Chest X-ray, AP view. Patient: 17 years old, sex M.
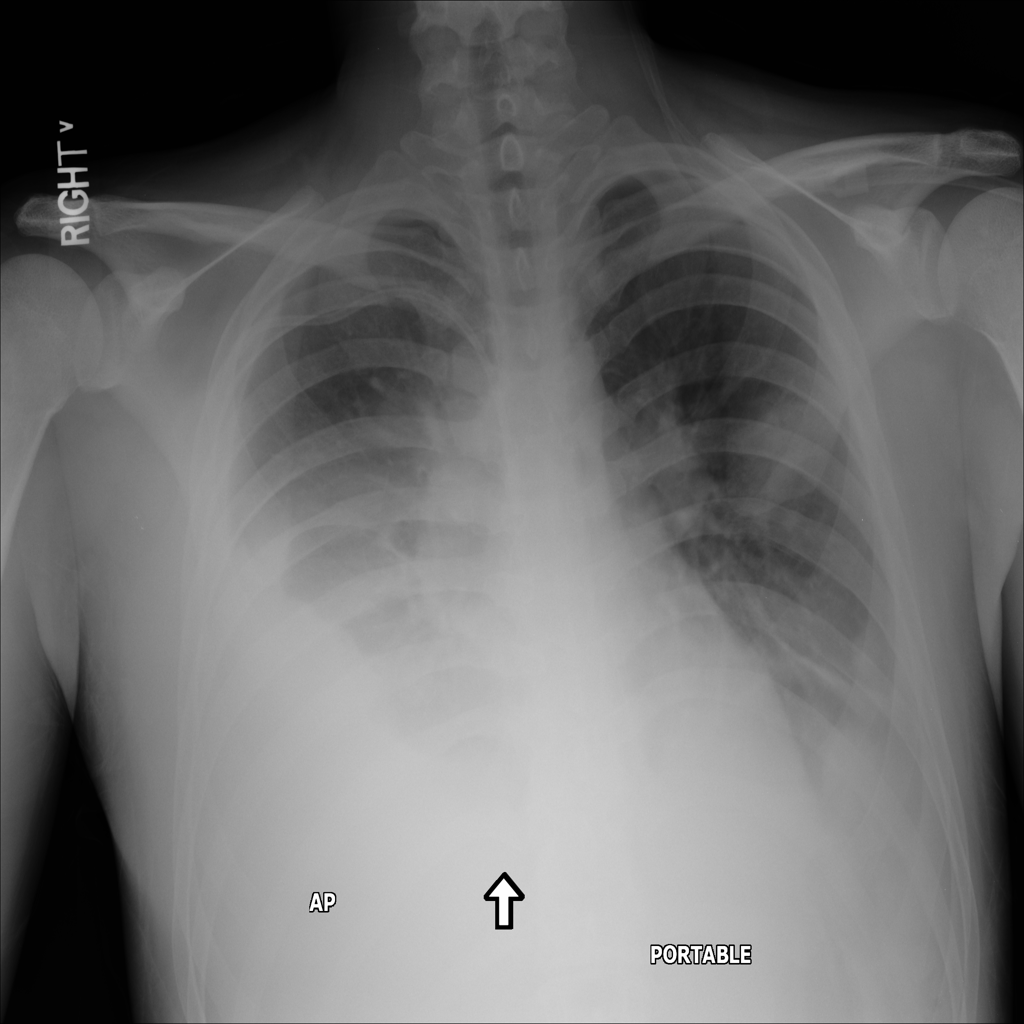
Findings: Effusion, Mass